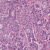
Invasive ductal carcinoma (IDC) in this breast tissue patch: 1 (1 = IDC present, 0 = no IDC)